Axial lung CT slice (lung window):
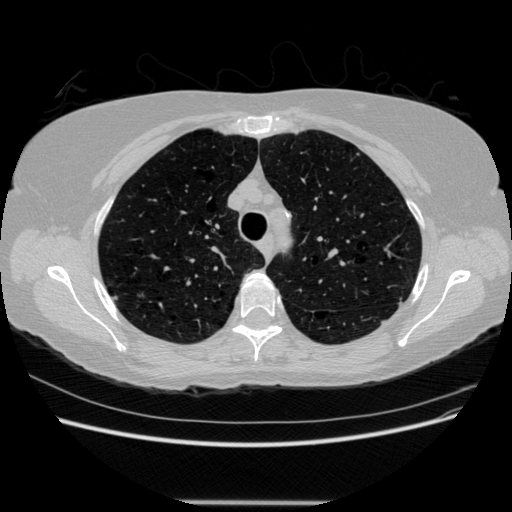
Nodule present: no